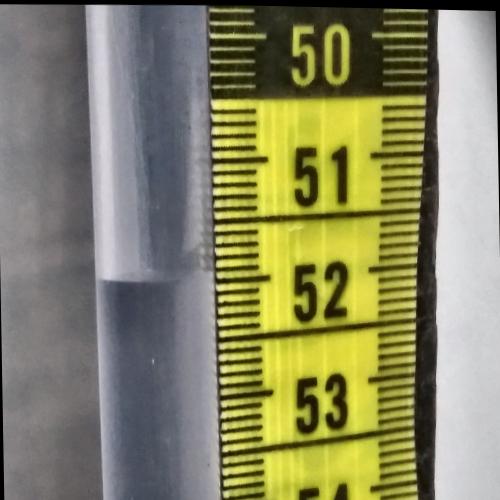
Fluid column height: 52.0 cm